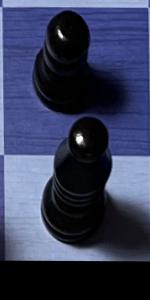
Label: Bishop_Black